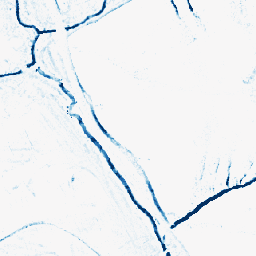
Category: morphological
Decomposition family: morphological_square
Decomposition parameters: operation: closing
size: 5
Upsampling method: area
Upsampling parameters: scale: 4
Upsampling scale: 4